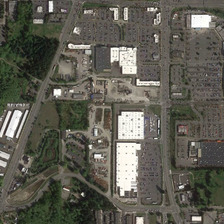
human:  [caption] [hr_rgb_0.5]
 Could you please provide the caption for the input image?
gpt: many green trees and several buildings with many parking lots are in an industrial area .

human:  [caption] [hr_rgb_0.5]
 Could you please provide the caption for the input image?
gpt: there are many trees in the margins of the industrial region .

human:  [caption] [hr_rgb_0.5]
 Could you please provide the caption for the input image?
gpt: there are many trees in the margins of the industrial region .

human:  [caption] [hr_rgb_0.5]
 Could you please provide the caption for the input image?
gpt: many green trees and several buildings with many parking lots are in an industrial area .

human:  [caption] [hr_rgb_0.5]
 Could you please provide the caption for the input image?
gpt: many green trees and several buildings with many parking lots are in an industrial area .